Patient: sex M, age 23
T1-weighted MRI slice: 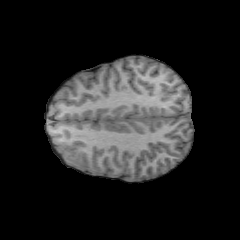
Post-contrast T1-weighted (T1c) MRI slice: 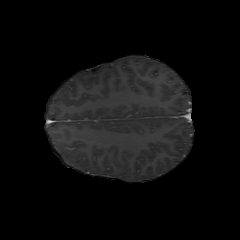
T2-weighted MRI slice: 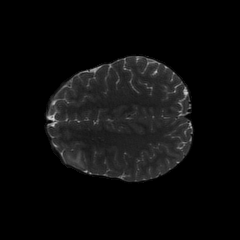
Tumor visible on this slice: yes
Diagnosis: Oligodendroglioma, IDH-mutant, 1p/19q-codeleted
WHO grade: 2